Question: im writing fixtures for my project in symfony, and i have preblems when trying to add fixtures to objects with a multiple column primary key, which is also foreign key to other table.
Here's the schema in MySql Workbench:

I generated the sql code with workbench, and then generated the 'schema.yml' file with the symfony task 'php symfony doctrine:build-schema'.
this is the sql generated for these tables:
'''
-- -----------------------------------------------------
-- Table 'mydb'.'MetodoEnvio'
-- -----------------------------------------------------
DROP TABLE IF EXISTS 'mydb'.'MetodoEnvio' ;
CREATE TABLE IF NOT EXISTS 'mydb'.'MetodoEnvio' (
'id' INT UNSIGNED NOT NULL AUTO_INCREMENT ,
'nombre' VARCHAR(45) NOT NULL ,
'precio' DECIMAL(10,2) NOT NULL ,
PRIMARY KEY ('id') )
ENGINE = InnoDB
DEFAULT CHARACTER SET = utf8
COLLATE = utf8_general_ci;
-- -----------------------------------------------------
-- Table 'mydb'.'ZonaEnvio'
-- -----------------------------------------------------
DROP TABLE IF EXISTS 'mydb'.'ZonaEnvio' ;
CREATE TABLE IF NOT EXISTS 'mydb'.'ZonaEnvio' (
'id' INT UNSIGNED NOT NULL ,
'numero' INT(3) UNSIGNED NOT NULL ,
'etiqueta' VARCHAR(255) NOT NULL ,
PRIMARY KEY ('id', 'numero') ,
INDEX 'fk_ZonaEnvio_MetodoEnvio' ('id' ASC) ,
INDEX 'numeroZona_INDEX' ('numero' ASC) ,
CONSTRAINT 'fk_ZonaEnvio_MetodoEnvio'
FOREIGN KEY ('id' )
REFERENCES 'mydb'.'MetodoEnvio' ('id' )
ON DELETE NO ACTION
ON UPDATE NO ACTION)
ENGINE = InnoDB
DEFAULT CHARACTER SET = utf8
COLLATE = utf8_general_ci;
-- -----------------------------------------------------
-- Table 'mydb'.'PrecioEnvio'
-- -----------------------------------------------------
DROP TABLE IF EXISTS 'mydb'.'PrecioEnvio' ;
CREATE TABLE IF NOT EXISTS 'mydb'.'PrecioEnvio' (
'idMetodo' INT UNSIGNED NOT NULL ,
'zona' INT(3) UNSIGNED NOT NULL ,
'inicioRango' DECIMAL(10,2) NOT NULL COMMENT 'Marca el inicio del rango de peso para el cual este precio aplica.' ,
'finRango' DECIMAL(10,2) NULL COMMENT 'Marca el fin del rango de peso para el cual este precio aplica.' ,
'precio' DECIMAL(10,2) NOT NULL ,
PRIMARY KEY ('idMetodo', 'inicioRango', 'finRango', 'zona') ,
INDEX 'fk_PrecioEnvio_ZonaEnvio' ('idMetodo' ASC, 'zona' ASC) ,
CONSTRAINT 'fk_PrecioEnvio_ZonaEnvio'
FOREIGN KEY ('idMetodo' , 'zona' )
REFERENCES 'mydb'.'ZonaEnvio' ('id' , 'numero' )
ON DELETE NO ACTION
ON UPDATE NO ACTION)
ENGINE = InnoDB
DEFAULT CHARACTER SET = utf8
COLLATE = utf8_general_ci;
-- -----------------------------------------------------
-- Table 'mydb'.'IntervaloMetodoEnvio'
-- -----------------------------------------------------
DROP TABLE IF EXISTS 'mydb'.'IntervaloMetodoEnvio' ;
CREATE TABLE IF NOT EXISTS 'mydb'.'IntervaloMetodoEnvio' (
'idMetodo' INT UNSIGNED NOT NULL ,
'zona' INT(3) UNSIGNED NOT NULL ,
'intervalo' DECIMAL(10,2) NOT NULL ,
'precio' DECIMAL(10,2) NOT NULL ,
PRIMARY KEY ('idMetodo', 'zona') ,
INDEX 'fk_IntervaloMetodoEnvio_ZonaEnvio' ('idMetodo' ASC, 'zona' ASC) ,
CONSTRAINT 'fk_IntervaloMetodoEnvio_ZonaEnvio'
FOREIGN KEY ('idMetodo' , 'zona' )
REFERENCES 'mydb'.'ZonaEnvio' ('id' , 'numero' )
ON DELETE NO ACTION
ON UPDATE NO ACTION)
ENGINE = InnoDB
DEFAULT CHARACTER SET = utf8
COLLATE = utf8_general_ci;
'''
this is the schema generated for these tables:
'''
MetodoEnvio:
connection: doctrine
tableName: MetodoEnvio
columns:
id:
type: integer(4)
fixed: false
unsigned: true
primary: true
autoincrement: true
nombre:
type: string(45)
fixed: false
unsigned: false
primary: false
notnull: true
autoincrement: false
precio:
type: 'decimal(10, 2)'
fixed: false
unsigned: false
primary: false
notnull: true
autoincrement: false
relations:
TiendaOrden:
local: id
foreign: metodoenvio
type: many
ZonaEnvio:
local: id
foreign: id
type: many
ZonaEnvio:
connection: doctrine
tableName: ZonaEnvio
columns:
id:
type: integer(4)
fixed: false
unsigned: true
primary: true
autoincrement: false
numero:
type: integer(4)
fixed: false
unsigned: true
primary: true
autoincrement: false
etiqueta:
type: string(255)
fixed: false
unsigned: false
primary: false
notnull: true
autoincrement: false
relations:
MetodoEnvio:
local: id
foreign: id
type: one
IntervaloMetodoEnvio:
local: id
foreign: idmetodo
type: many
IntervaloMetodoEnvio_2:
class: IntervaloMetodoEnvio
local: numero
foreign: zona
type: many
PrecioEnvio:
local: id
foreign: idmetodo
type: many
PrecioEnvio_2:
class: PrecioEnvio
local: numero
foreign: zona
type: many
PrecioEnvio:
connection: doctrine
tableName: PrecioEnvio
columns:
idmetodo:
type: integer(4)
fixed: false
unsigned: true
primary: true
autoincrement: false
zona:
type: integer(4)
fixed: false
unsigned: true
primary: true
autoincrement: false
iniciorango:
type: 'decimal(10, 2)'
fixed: false
unsigned: false
primary: true
autoincrement: false
finrango:
type: 'decimal(10, 2)'
fixed: false
unsigned: false
primary: true
autoincrement: false
precio:
type: 'decimal(10, 2)'
fixed: false
unsigned: false
primary: false
notnull: true
autoincrement: false
relations:
ZonaEnvio:
local: idmetodo
foreign: id
type: one
ZonaEnvio_2:
class: ZonaEnvio
local: zona
foreign: numero
type: one
IntervaloMetodoEnvio:
connection: doctrine
tableName: IntervaloMetodoEnvio
columns:
idmetodo:
type: integer(4)
fixed: false
unsigned: true
primary: true
autoincrement: false
zona:
type: integer(4)
fixed: false
unsigned: true
primary: true
autoincrement: false
intervalo:
type: 'decimal(10, 2)'
fixed: false
unsigned: false
primary: false
notnull: true
autoincrement: false
precio:
type: 'decimal(10, 2)'
fixed: false
unsigned: false
primary: false
notnull: true
autoincrement: false
relations:
ZonaEnvio:
local: idmetodo
foreign: id
type: one
ZonaEnvio_2:
class: ZonaEnvio
local: zona
foreign: numero
type: one
'''
Then, i wrote the following fixtures:
'''
MetodoEnvio:
personal:
nombre: Retiro Personal
precio: 0.0
mrw:
nombre: MRW
precio: 5.0
dhl:
nombre: DHL
precio: -1.0
ZonaEnvio:
dhl_zona1:
MetodoEnvio: dhl
numero: 1
etiqueta: DHL (Envios en la Zona Metropolitana)
dhl_zona5:
MetodoEnvio: dhl
numero: 5
etiqueta: DHL (Envios al interior del pais)
PrecioEnvio:
fila1_zona1:
ZonaEnvio: dhl_zona1
inicioRango: 0.00
finRango: 0.50
precio: 26.90
fila1_zona5:
ZonaEnvio: dhl_zona5
inicioRango: 00
finRango: 0.50
precio: 59.60
IntervaloMetodoEnvio:
dhl_zona_1:
ZonaEnvio: dhl_zona1
intervalo: 0.5
precio: 3.05
dhl_zona_5:
ZonaEnvio: dhl_zona5
intervalo: 0.5
precio: 7.15
'''
When i do the command 'php symfony doctrine:data-load', it returns the error:
'''
SQLSTATE[23000]: Integrity constraint violation: 1452 Cannot add or update a child row: a foreign key constraint fails ('mydb'.'PrecioEnvio', CONSTRAINT 'fk_PrecioEnvio_ZonaEnvio' FOREIGN KEY ('idMetodo', 'zona') REFERENCES 'ZonaEnvio' ('id', 'numero') ON DELETE NO ACTION ON UPDATE NO ACTION)
'''
Since the error has to do with foreign keys, i think it might have something to do with my references in the schema, in lines like 'ZonaEnvio: dhl_zona1'. How do i reference the "parent object"? I think this is not like an inheritance but instead like a weak relationship...
Please forgive the length of my question, but i wanted to provide you with all the necessary information so you can help me!
THANK YOU VERY MUCH FOR YOUR HELP!
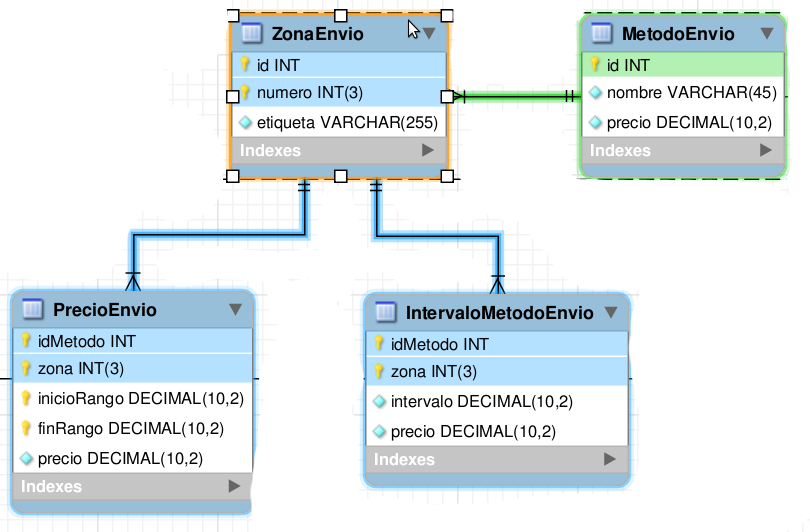
Answer: That is a mysql constraint error which means the value being inserted does not exist in the related table.
Your fixture format does not match my understanding of what it should be for the version 1.x symfony/doctrine combination. Take a look at this help for the proper format: <URL>. For example, creating a row with id 1:
'''
MetodoEnvio:
MetodoEnvio_1:
nombre: Retiro Personal
precio: 0.0
'''
Then when you need to refer to a table that relates to MetodoEnvio with id = 1, you can utilize MetodoEnvio_1, although you probably can simply use id: 1, knowing that the id will be 1.